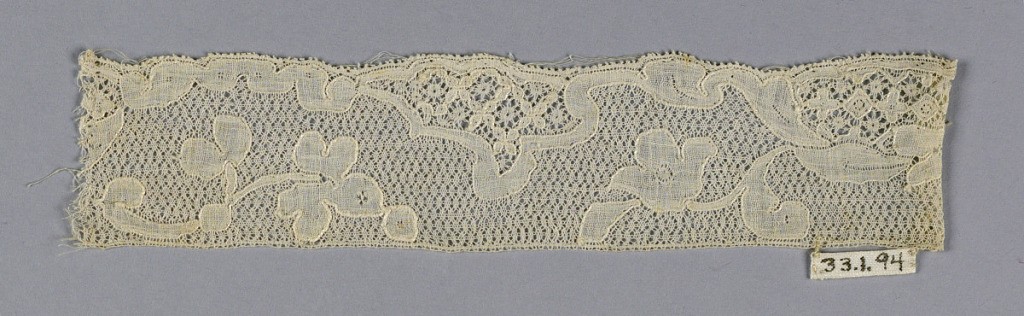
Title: Fragment
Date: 18th century
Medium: linen Technique: bobbin lace, Mechlin style
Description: Louis XV design; ground, ''fond armure''.